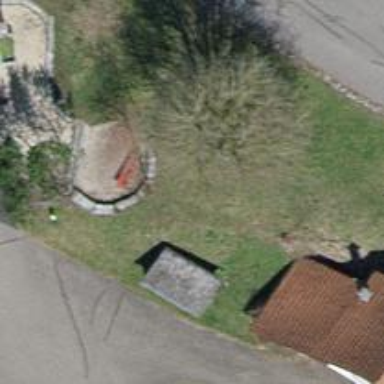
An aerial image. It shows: Red bench.